Question: I am trying to move a project from xcode to xamarin. The project uses a storyboard and images.xcassets to organise the images.
When I add the images to the Resources folder and try to open the storyboard for editing none of the images are showing or accessible from within xcode/interface builder.
I have also tried to add image assets through xamarin rather than straight out of XC with the same result.
All the images work when we import them flat to the Resources folder i.e not in an imageset or .xcassets folder they just don't when in imagesets
The rough structure I am after is:

In this example the image long_line is not available in the storyboard when opened.
Anyone else had this issue or know a way around it?
Thanks in advance
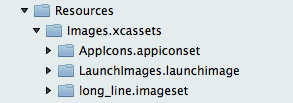
Answer: Reported this issue at <URL>.
Issue seemed to be the addin component of Xamarin Studio was not synchronising asset files with the temporary Xcode project files. This has been resolved with